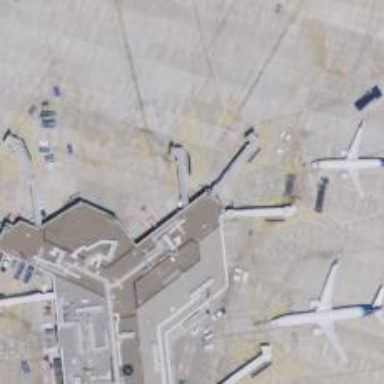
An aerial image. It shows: Airport gate.